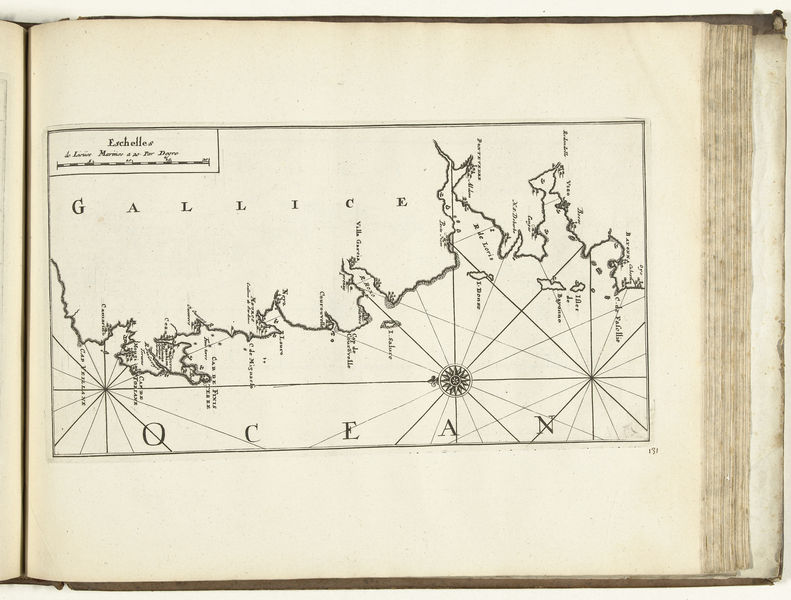
Titel: Kaart van de westkust van Galicië
Standort: Amsterdam
Institution: Rijksmuseum
Schlagwörter: spanien, blanc, noir, karte, landkarte, eau, carte, lageplan, dessin, geographie, terre, mer, livre, bateau, sud, ancien, nord, côte, iles, océan, maritime, cartographie, carte maritime, gallice, eschelles, peninsule, gallizien